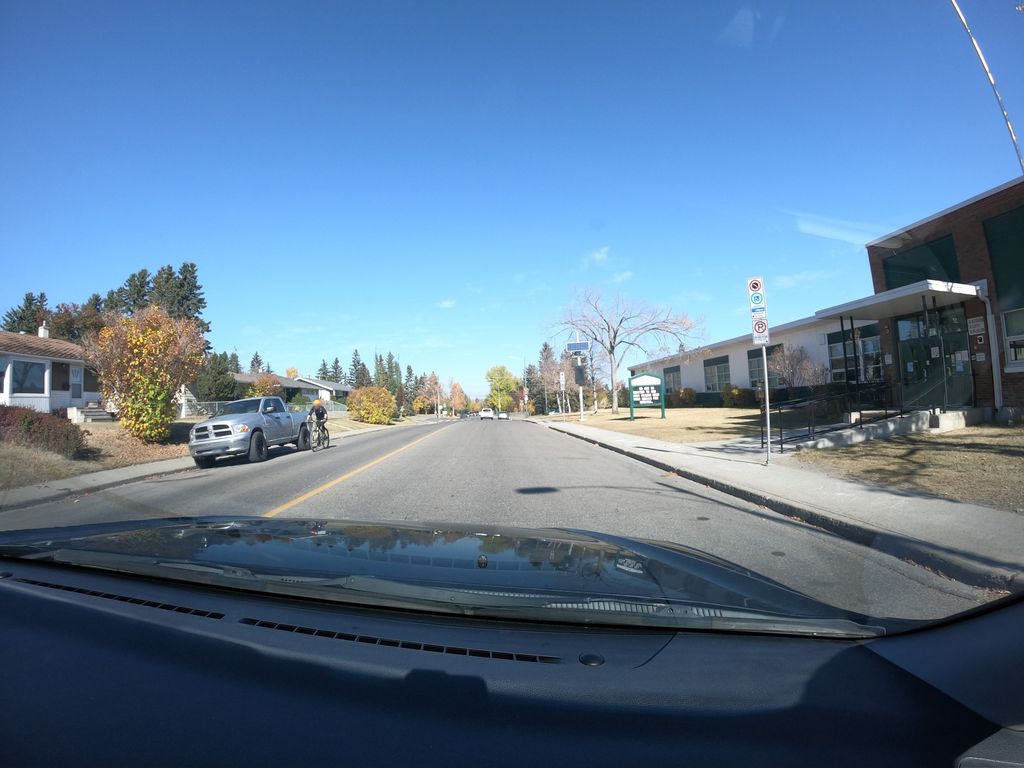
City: calgary